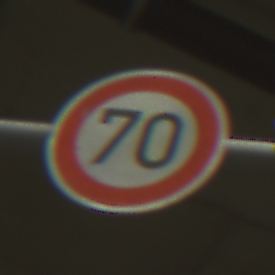
Verkehrszeichen: Geschwindigkeit70
Umgebung: Indoor, Special
Tageszeit: NotSpecified
Wetter: NotSpecified
Licht: Artificial
Jahreszeit: NotSpecified
Kontrast: HighContrast